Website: home-depot
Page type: billing-address
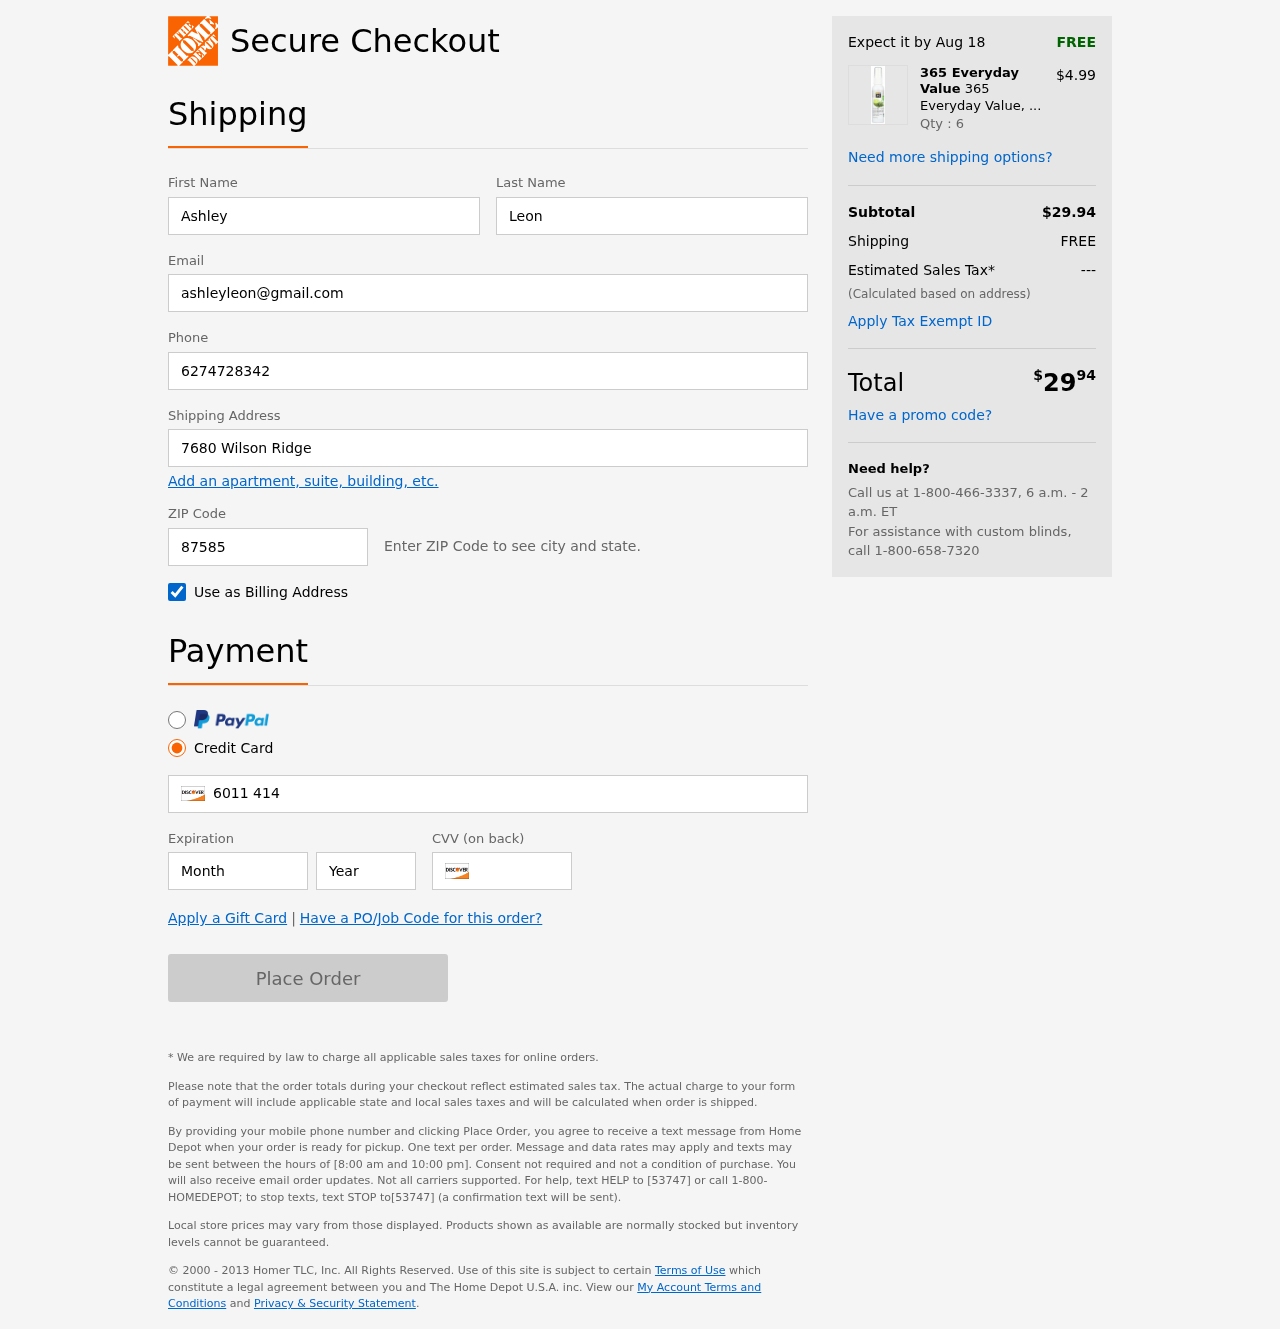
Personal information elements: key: PII_FIRSTNAME
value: Ashley
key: PII_LASTNAME
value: Leon
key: PII_EMAIL
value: ashleyleon@gmail.com
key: PII_PHONE
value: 6274728342
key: PII_STREET
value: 7680 Wilson Ridge
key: PII_POSTCODE
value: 87585
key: PII_CARD_NUMBER
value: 6011 4147 5363 9340
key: PII_CARD_EXPIRY_MONTH
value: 11
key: PII_CARD_CVV
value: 542
Product elements: key: PRODUCT1_BRAND
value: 365 Everyday Value
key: PRODUCT1_NAME
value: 365 Everyday Value, Hand Sanitizer Spray, Mojito Mint, 2 fl oz
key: PRODUCT1_PRICE
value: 4.99
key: PRODUCT1_QUANTITY
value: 6
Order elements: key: ORDER_DELIVERY_DATE
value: Aug 18
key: ORDER_SUBTOTAL
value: $29.94
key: ORDER_SHIPPING_COST
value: FREE
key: ORDER_TAX
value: ---
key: ORDER_TOTAL2
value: $2994